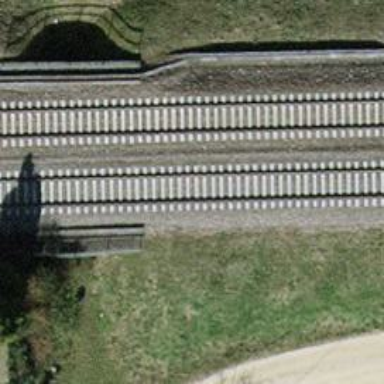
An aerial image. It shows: Single-track railway bridge with electrified contact line.